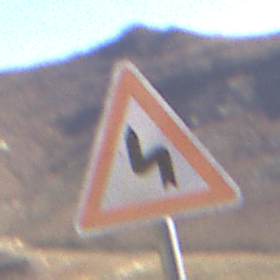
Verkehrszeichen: DoppelkurveZunaechstLinks
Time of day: MorningAfternoon
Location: Outdoor (Nature)
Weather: Clear
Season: NotSpecified
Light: Natural